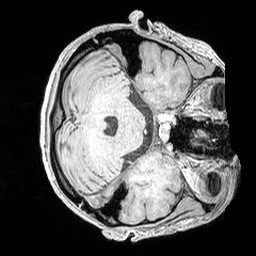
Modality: MP2RAGE
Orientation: axial
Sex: male
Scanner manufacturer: siemens
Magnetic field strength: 3 T
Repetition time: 5 s
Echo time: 0.00292 s